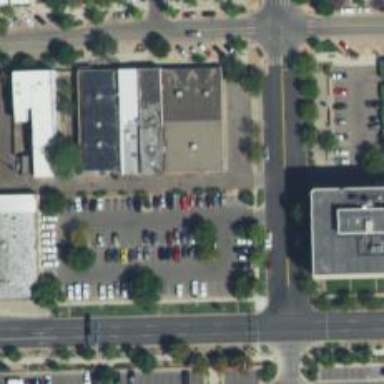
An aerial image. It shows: Parking space.